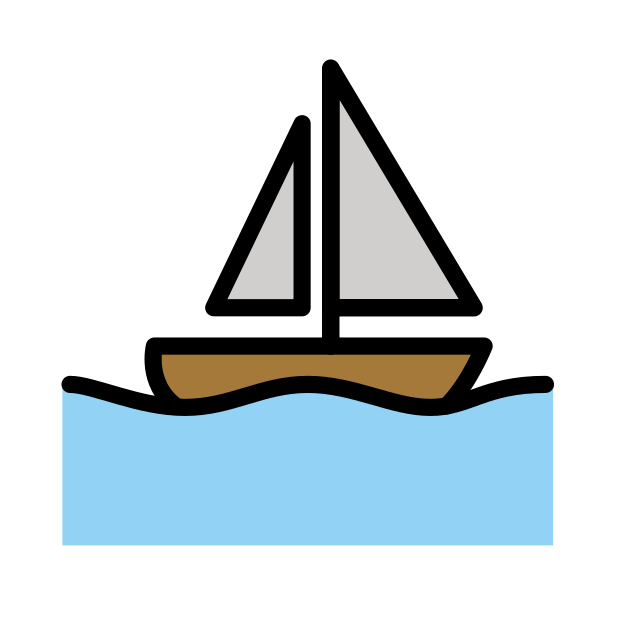
Emoji: ⛵
Name: sailboat
Unicode: 0x26f5